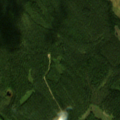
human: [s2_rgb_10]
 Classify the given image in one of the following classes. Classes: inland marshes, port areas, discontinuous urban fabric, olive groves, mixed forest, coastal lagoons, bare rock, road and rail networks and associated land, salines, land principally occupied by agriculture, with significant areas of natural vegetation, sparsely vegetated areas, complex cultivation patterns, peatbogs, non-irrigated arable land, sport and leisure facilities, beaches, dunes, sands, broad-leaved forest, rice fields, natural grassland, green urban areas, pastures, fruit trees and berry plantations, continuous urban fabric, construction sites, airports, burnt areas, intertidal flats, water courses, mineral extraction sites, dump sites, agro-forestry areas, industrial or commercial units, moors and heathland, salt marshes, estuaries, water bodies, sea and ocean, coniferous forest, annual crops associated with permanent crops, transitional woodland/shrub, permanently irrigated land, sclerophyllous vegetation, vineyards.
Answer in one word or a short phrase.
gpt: coniferous forest